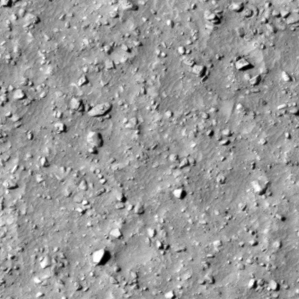
Label: non_frost